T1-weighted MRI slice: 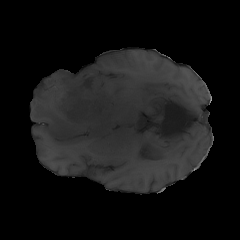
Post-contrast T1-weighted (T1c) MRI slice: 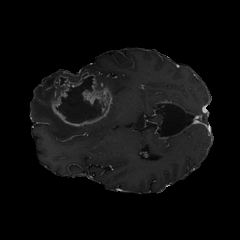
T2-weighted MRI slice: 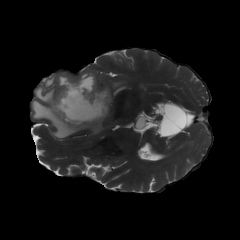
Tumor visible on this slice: yes